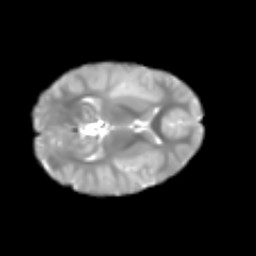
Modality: T2w
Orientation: axial
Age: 6
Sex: male
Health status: healthy